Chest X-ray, PA view. Patient: 64 years old, sex F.
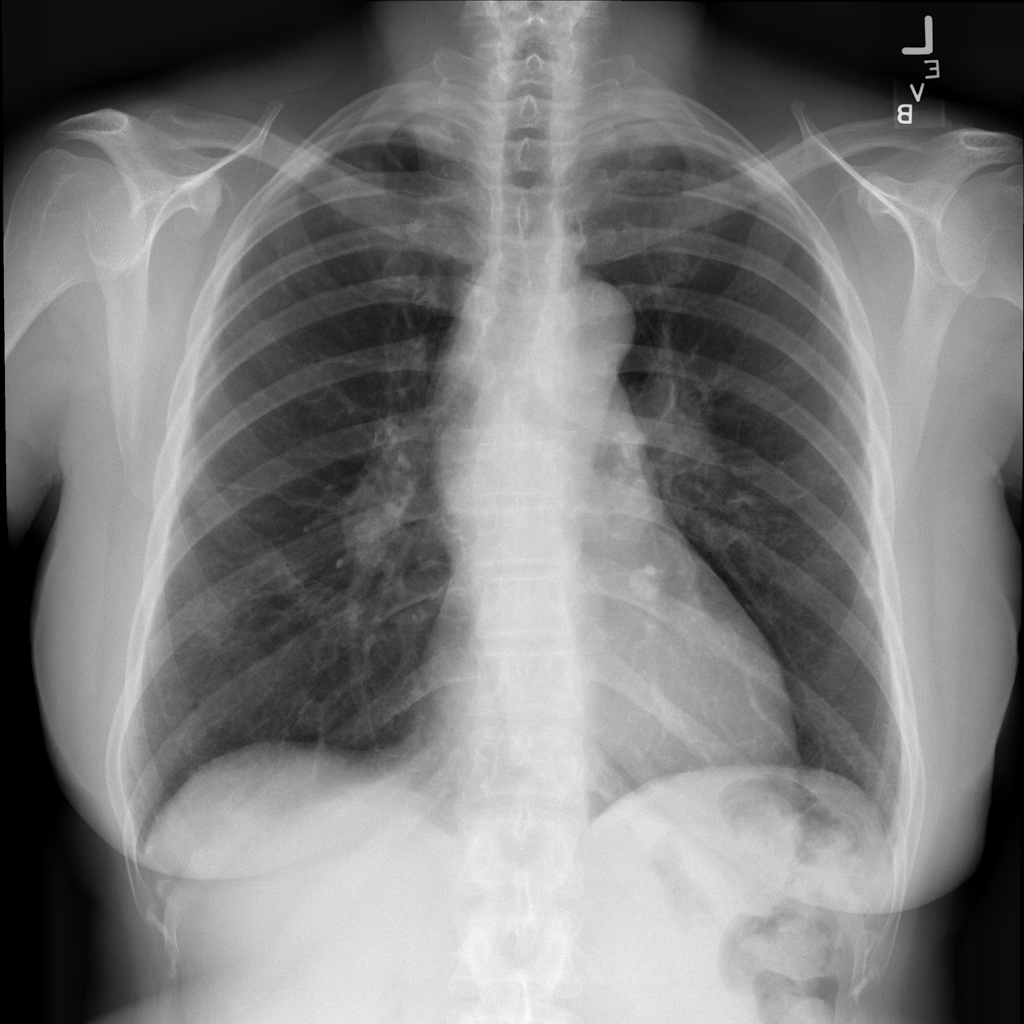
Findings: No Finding